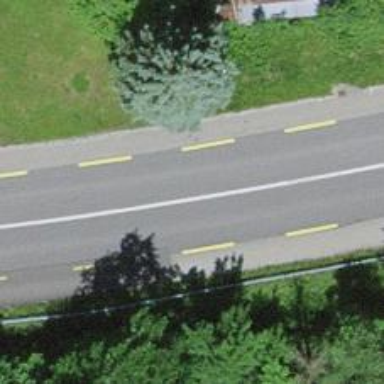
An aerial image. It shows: Primary highway with asphalt surface and designated lane for cyclists.